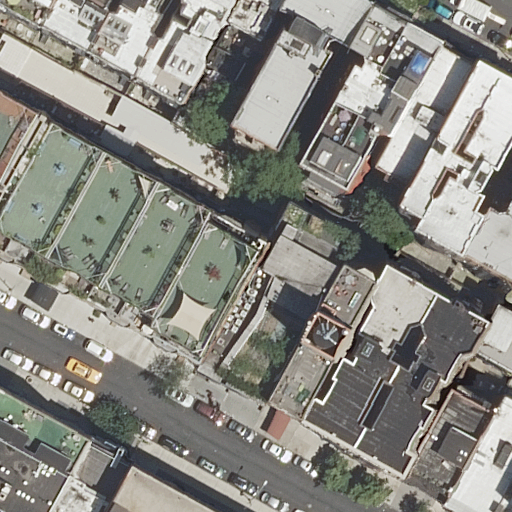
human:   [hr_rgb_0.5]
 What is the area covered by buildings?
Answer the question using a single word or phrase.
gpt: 7444m2

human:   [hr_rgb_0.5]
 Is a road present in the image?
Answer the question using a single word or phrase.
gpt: yes

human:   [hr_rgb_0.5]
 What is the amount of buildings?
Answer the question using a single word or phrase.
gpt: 22

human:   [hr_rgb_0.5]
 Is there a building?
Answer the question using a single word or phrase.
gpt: yes

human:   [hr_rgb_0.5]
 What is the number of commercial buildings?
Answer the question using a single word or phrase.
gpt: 0

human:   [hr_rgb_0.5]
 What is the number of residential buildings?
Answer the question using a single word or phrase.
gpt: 21

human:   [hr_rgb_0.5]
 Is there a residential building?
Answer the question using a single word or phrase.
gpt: yes

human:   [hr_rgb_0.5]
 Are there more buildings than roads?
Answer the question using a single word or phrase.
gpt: yes

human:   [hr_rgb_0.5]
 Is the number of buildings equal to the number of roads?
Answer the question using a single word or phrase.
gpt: no

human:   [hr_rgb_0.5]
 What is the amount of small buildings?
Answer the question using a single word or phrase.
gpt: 7

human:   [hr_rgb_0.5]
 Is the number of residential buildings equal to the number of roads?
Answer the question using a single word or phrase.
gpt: no

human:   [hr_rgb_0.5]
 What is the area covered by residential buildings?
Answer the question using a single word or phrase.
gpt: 5415m2

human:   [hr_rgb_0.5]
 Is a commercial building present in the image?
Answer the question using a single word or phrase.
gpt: no

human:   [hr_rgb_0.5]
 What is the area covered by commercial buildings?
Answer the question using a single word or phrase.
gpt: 0m2

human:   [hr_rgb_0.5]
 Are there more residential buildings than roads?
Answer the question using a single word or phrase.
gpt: yes

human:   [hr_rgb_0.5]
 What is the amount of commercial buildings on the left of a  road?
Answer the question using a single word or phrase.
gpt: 0

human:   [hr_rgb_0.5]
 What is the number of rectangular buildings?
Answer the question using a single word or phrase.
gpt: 12

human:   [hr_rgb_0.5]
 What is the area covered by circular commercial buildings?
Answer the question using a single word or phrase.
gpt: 0m2

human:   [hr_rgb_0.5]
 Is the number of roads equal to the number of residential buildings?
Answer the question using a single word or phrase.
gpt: no

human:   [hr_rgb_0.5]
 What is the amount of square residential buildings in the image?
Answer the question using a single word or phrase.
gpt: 0

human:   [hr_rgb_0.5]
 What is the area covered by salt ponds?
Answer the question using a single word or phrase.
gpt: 0m2

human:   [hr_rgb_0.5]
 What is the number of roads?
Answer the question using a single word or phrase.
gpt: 2

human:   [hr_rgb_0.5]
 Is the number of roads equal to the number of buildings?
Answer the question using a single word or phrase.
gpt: no

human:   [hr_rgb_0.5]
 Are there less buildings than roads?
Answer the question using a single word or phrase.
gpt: no

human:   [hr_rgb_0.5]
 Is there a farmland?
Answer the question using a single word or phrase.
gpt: no

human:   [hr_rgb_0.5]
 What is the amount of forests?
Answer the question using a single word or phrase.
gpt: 0

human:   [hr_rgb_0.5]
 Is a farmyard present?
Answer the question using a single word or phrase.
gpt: no

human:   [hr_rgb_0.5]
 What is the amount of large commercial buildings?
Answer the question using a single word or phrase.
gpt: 0

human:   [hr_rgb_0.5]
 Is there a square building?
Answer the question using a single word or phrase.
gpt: no

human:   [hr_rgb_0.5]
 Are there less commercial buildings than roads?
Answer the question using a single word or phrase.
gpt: yes

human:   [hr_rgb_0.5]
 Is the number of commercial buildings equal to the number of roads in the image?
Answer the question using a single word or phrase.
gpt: no

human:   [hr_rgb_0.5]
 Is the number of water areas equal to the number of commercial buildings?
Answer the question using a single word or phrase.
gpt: yes

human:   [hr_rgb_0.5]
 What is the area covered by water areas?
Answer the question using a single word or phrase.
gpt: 0m2

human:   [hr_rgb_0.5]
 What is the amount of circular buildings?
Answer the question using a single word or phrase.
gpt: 0

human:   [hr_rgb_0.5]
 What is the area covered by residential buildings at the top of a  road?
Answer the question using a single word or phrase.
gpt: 3943m2

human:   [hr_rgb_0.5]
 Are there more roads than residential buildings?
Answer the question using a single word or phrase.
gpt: no

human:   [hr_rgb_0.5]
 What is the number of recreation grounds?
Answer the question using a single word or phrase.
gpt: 0

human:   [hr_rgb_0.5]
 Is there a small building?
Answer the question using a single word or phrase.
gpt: yes

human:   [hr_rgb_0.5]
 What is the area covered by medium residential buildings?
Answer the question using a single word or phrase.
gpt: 3429m2

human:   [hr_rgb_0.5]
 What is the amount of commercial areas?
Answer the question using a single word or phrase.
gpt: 0

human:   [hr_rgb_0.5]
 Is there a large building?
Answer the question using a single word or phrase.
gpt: yes

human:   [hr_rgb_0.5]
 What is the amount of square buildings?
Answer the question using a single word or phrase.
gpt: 0

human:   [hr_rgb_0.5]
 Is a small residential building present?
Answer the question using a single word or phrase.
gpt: yes

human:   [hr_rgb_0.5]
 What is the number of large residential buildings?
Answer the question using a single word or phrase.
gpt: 2

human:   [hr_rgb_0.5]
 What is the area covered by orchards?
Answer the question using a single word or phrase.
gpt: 0m2

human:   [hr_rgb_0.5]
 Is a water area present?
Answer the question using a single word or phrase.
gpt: no

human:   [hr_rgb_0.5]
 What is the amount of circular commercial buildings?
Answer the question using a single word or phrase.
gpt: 0

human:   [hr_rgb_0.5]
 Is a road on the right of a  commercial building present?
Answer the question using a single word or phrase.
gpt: no

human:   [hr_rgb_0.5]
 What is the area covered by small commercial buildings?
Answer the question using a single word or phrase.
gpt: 0m2

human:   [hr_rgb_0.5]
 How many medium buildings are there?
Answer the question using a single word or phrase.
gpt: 12

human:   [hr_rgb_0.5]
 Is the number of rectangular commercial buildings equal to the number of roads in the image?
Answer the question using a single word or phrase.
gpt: no

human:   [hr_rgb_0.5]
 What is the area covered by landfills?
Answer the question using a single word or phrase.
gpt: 0m2

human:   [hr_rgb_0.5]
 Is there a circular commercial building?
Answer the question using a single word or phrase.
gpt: no

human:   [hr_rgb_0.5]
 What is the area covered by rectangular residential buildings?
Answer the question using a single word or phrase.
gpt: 2790m2

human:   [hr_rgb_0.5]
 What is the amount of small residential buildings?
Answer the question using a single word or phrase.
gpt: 7

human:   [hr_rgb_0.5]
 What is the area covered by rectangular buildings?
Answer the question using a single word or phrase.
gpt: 2790m2

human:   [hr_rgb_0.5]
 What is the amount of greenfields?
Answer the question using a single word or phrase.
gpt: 0

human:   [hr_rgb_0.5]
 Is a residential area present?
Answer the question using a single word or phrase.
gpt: no

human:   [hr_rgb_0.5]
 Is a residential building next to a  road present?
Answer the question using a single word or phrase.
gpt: yes

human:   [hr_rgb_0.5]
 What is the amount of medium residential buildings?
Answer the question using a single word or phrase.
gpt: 12

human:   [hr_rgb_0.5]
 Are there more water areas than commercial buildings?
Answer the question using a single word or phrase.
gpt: no

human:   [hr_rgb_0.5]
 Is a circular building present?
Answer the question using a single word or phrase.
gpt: no

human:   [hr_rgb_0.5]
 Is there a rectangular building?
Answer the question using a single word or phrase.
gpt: yes

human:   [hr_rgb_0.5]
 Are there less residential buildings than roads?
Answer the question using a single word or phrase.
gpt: no